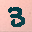
Label: 3